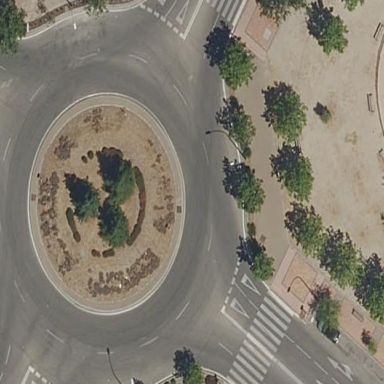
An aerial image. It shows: Residential road that intersects with roundabout.